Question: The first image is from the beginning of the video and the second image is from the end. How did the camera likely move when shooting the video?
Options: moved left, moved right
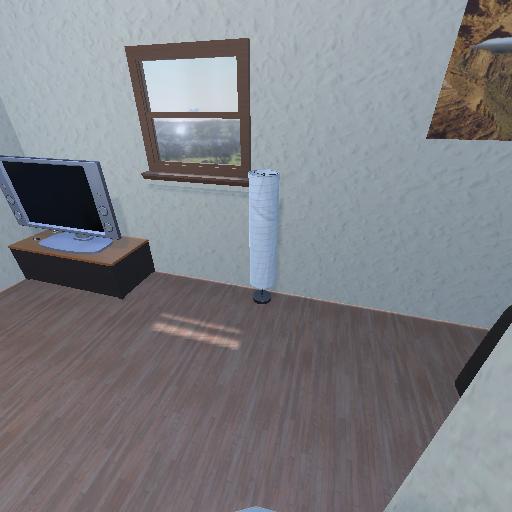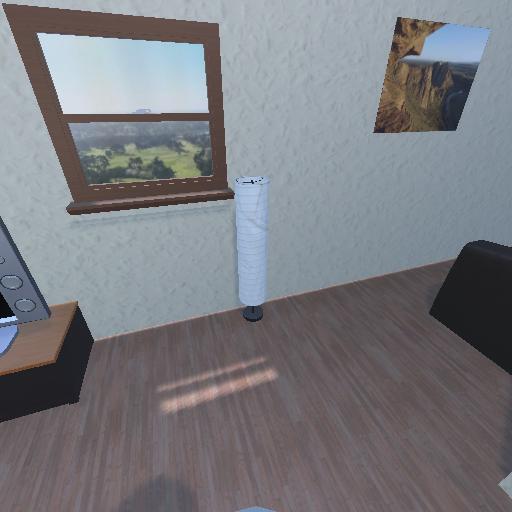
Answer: moved left